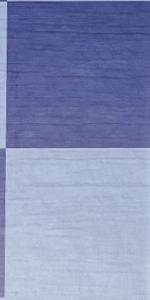
Label: Empty